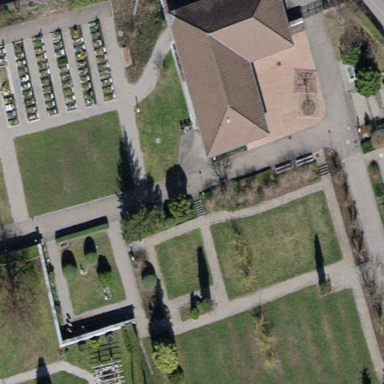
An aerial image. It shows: Cemetery.